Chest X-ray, AP view. Patient: 58 years old, sex F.
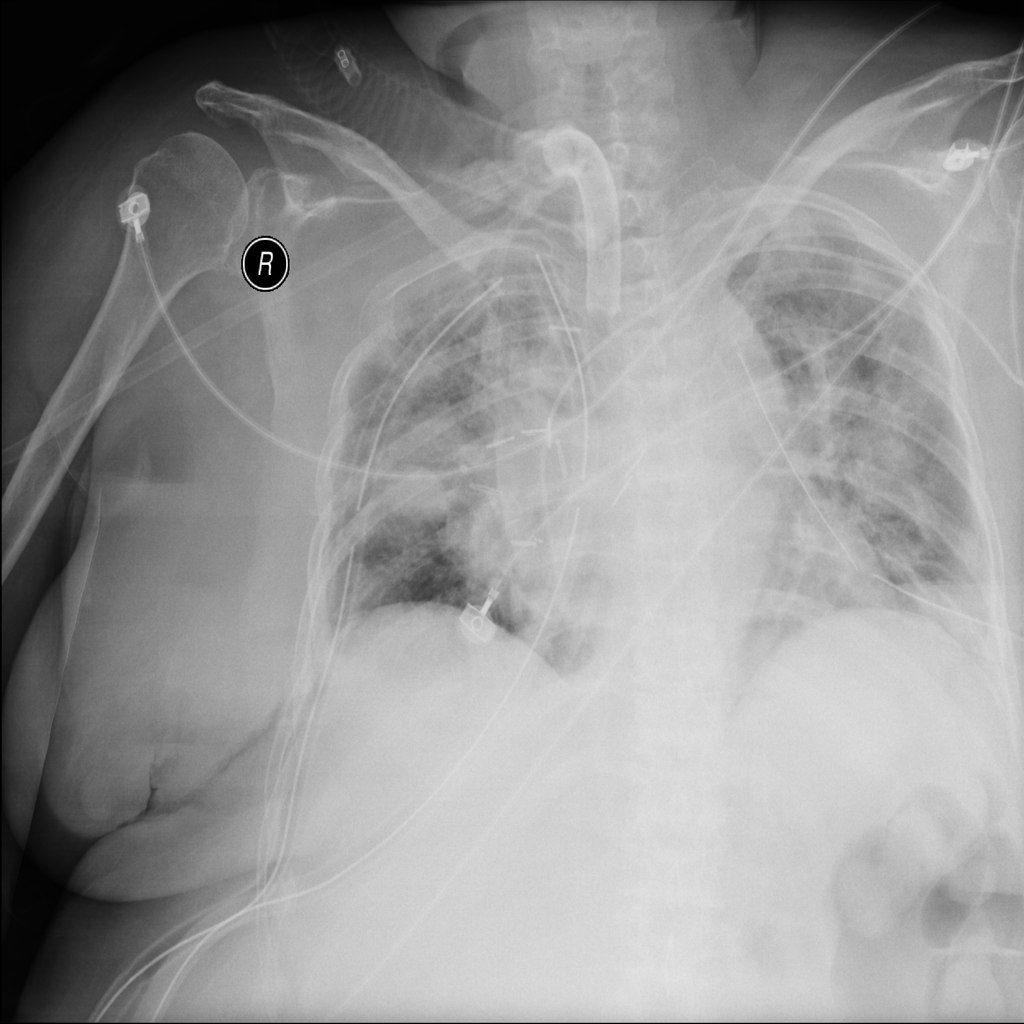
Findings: Infiltration